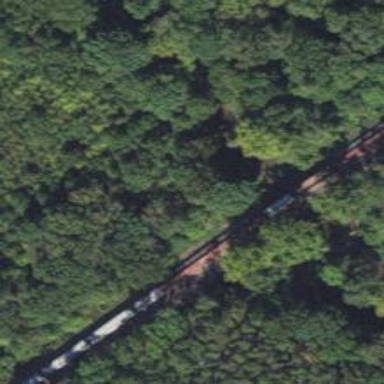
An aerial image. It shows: Railway track.